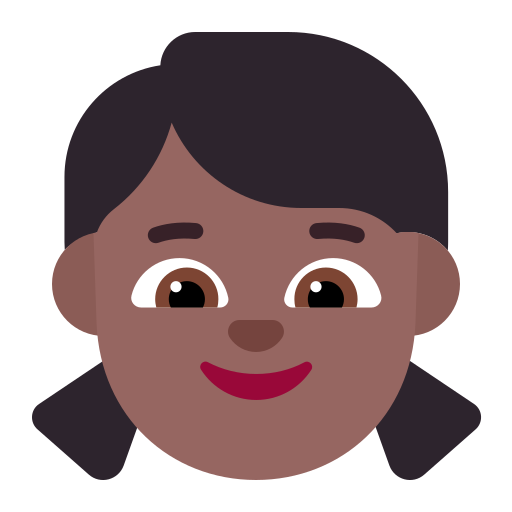
girl flat  dark